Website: apple
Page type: billing-address
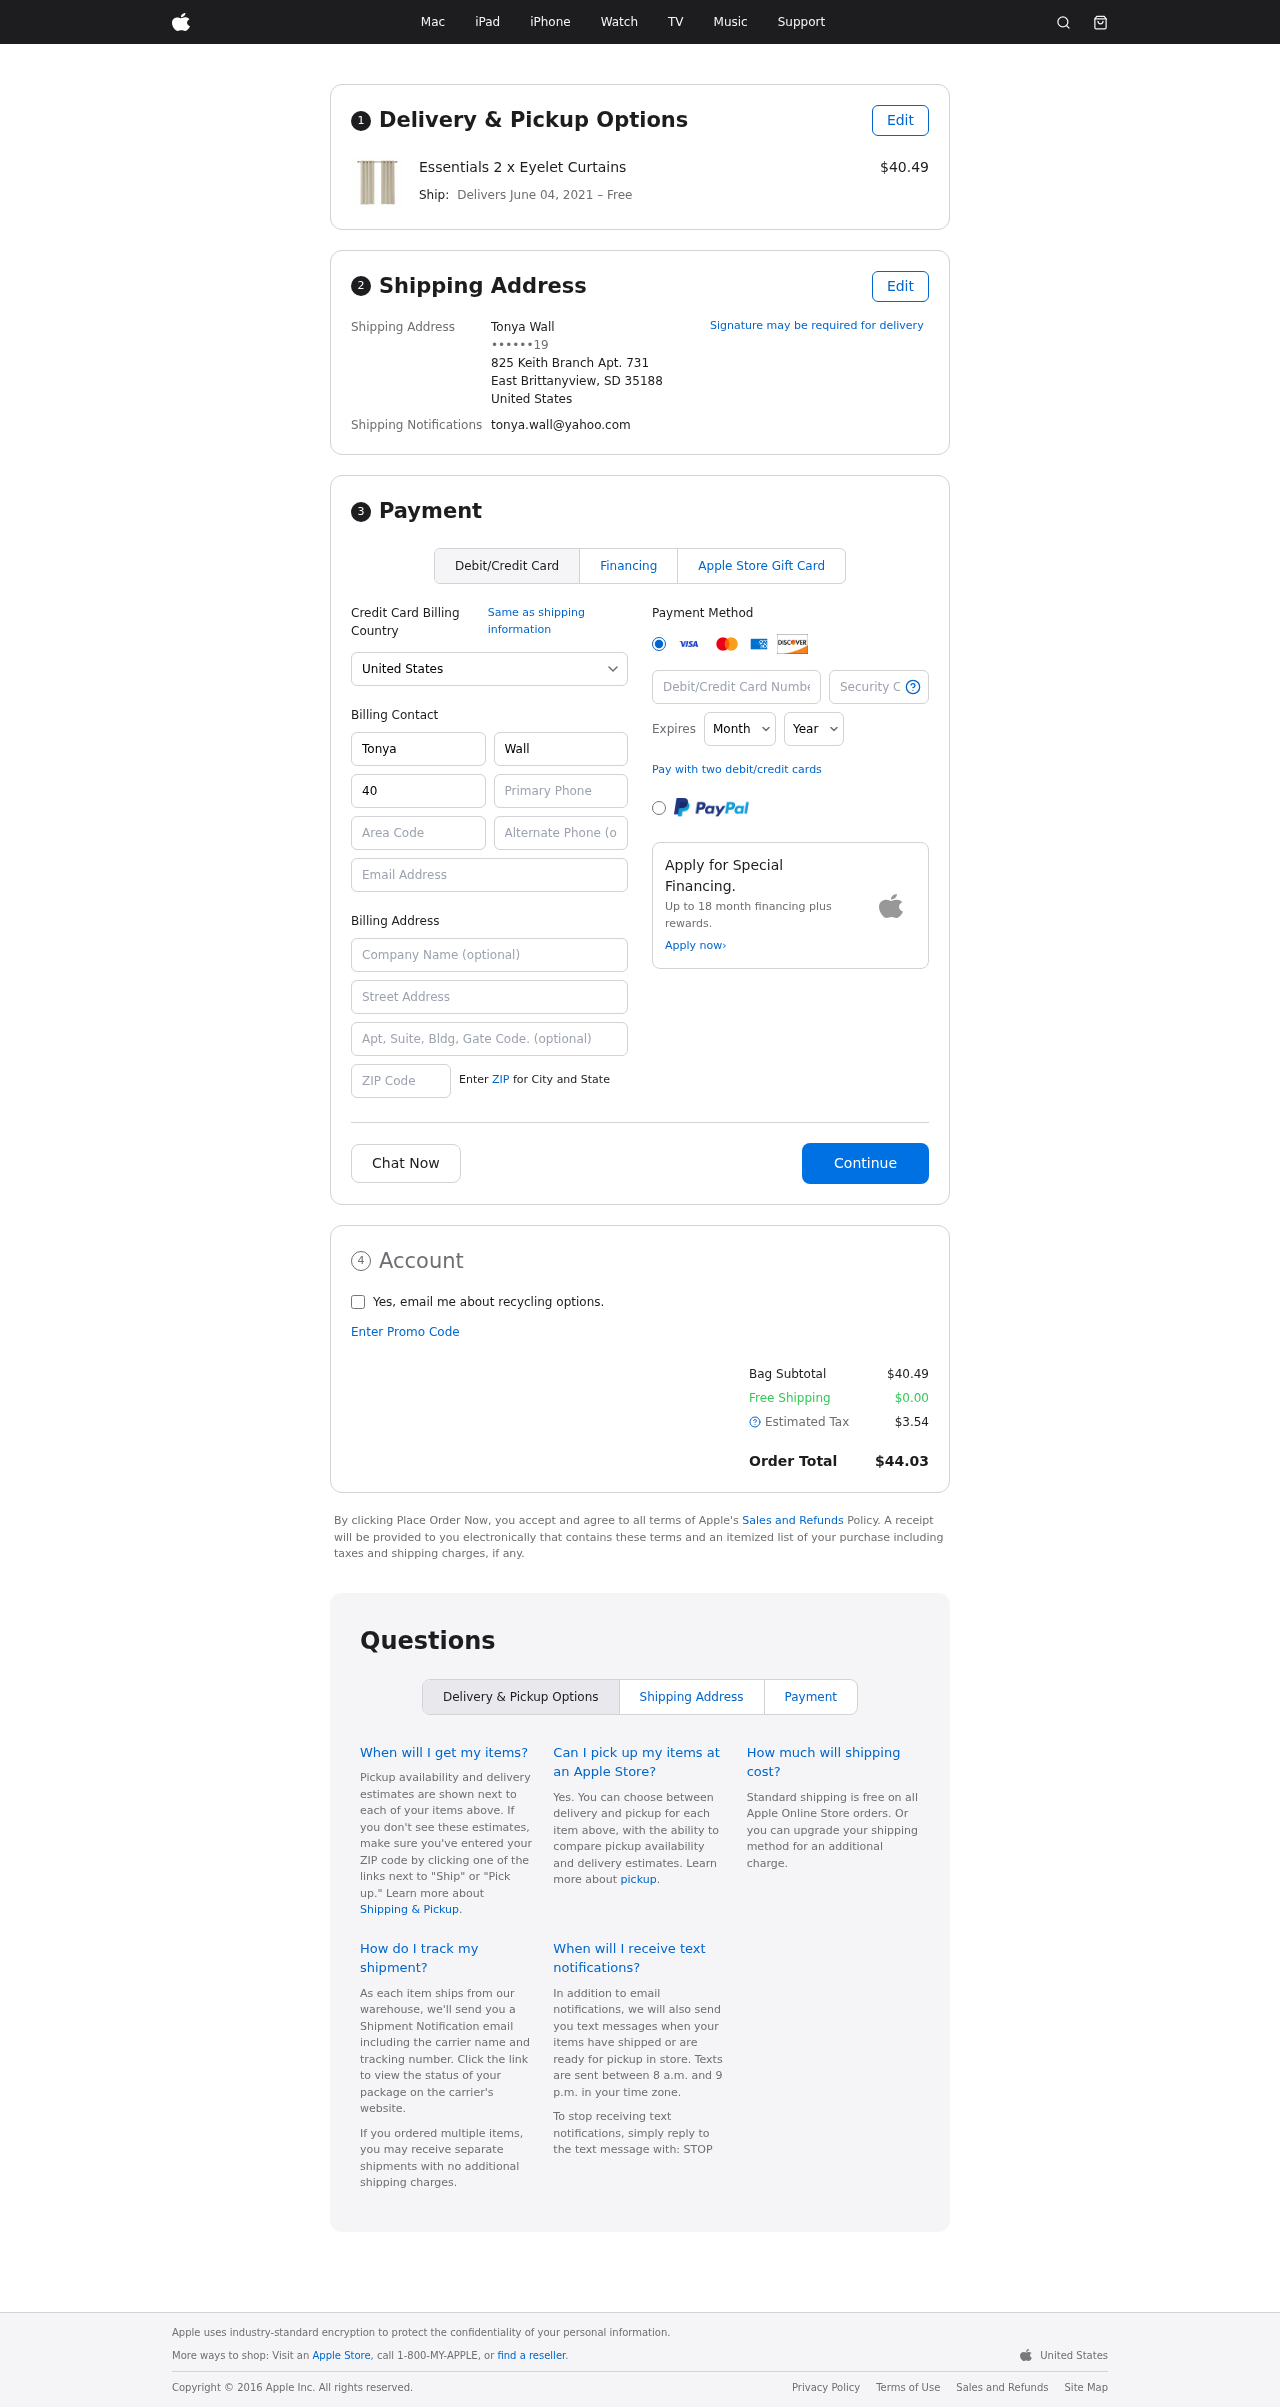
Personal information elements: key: PII_CARD_CVV
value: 267
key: PII_CARD_EXPIRY_MONTH
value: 03
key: PII_CARD_EXPIRY_YEAR
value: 28
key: PII_CARD_NUMBER
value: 2304 0524 2417 3086
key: PII_CITY_STATE_ZIP
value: East Brittanyview, SD 35188
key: PII_COUNTRY
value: United States
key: PII_EMAIL
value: tonya.wall@yahoo.com
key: PII_FULLNAME
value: Tonya Wall
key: PII_STREET
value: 825 Keith Branch Apt. 731
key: PII_PHONE_MASKED
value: ••••••19
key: PII_BILLING_FIRSTNAME
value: Tonya
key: PII_BILLING_LASTNAME
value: Wall
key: PII_BILLING_PHONE_AREA
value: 403
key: PII_BILLING_PHONE
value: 4034727619
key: PII_BILLING_EMAIL
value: tonya.wall@yahoo.com
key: PII_BILLING_COMPANY
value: Moran LLC
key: PII_BILLING_STREET
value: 825 Keith Branch Apt. 731
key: PII_BILLING_POSTCODE
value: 35188
Product elements: key: PRODUCT1_NAME
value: Essentials 2 x Eyelet Curtains
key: PRODUCT1_PRICE
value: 40.49
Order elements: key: ORDER_DELIVERY_DATE
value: June 04, 2021
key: ORDER_SUBTOTAL
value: $40.49
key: ORDER_SHIPPING_COST
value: $0.00
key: ORDER_TAX
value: $3.54
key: ORDER_TOTAL
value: $44.03